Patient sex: F
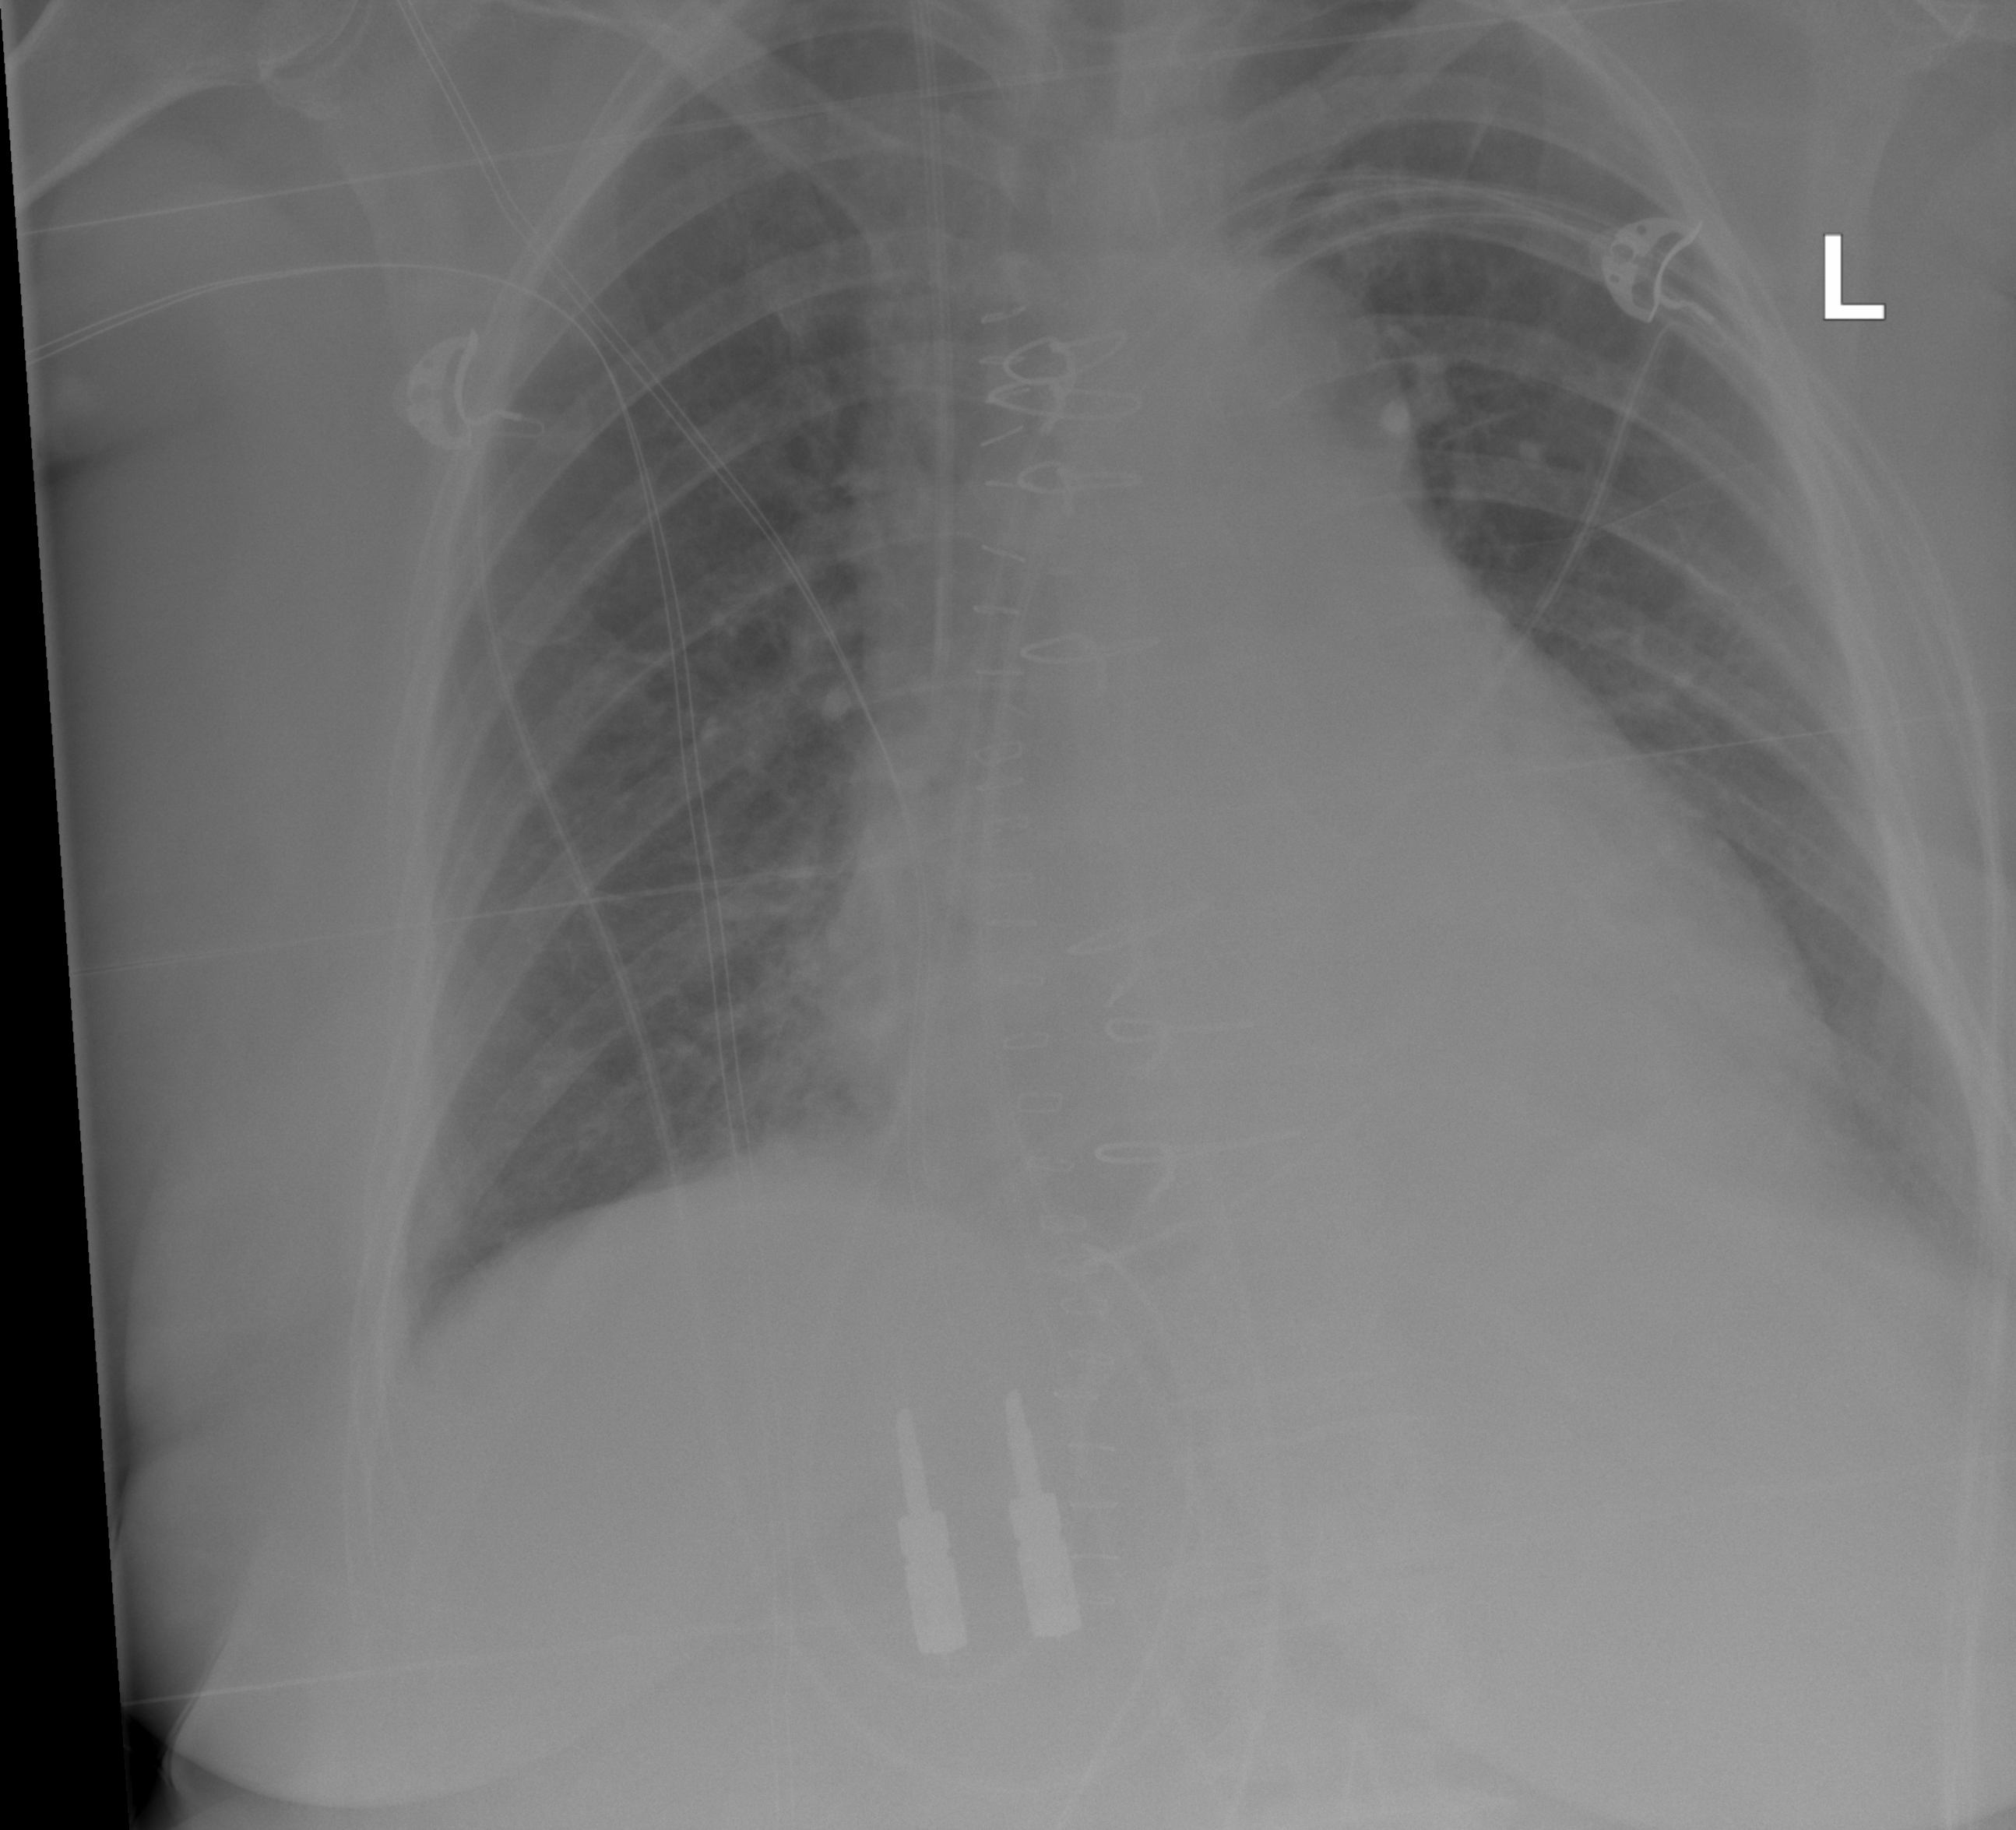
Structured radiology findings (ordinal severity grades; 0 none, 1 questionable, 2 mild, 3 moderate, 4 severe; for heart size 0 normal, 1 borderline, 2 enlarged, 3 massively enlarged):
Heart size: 2
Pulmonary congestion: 0
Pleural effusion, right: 2
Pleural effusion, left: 2
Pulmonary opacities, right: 2
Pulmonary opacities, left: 2
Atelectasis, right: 0
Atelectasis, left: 0